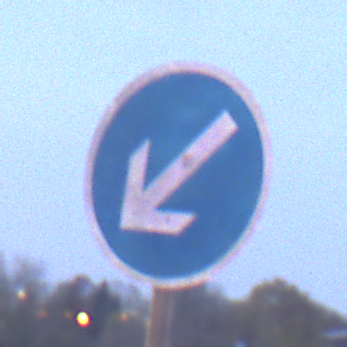
Verkehrszeichen: VorgeschriebeneVorbeifahrtLinks
Umgebung: Outdoor, Urban
Tageszeit: Night
Wetter: PartlyCloudy
Licht: Artificial
Jahreszeit: NotSpecified
Kontrast: HighContrast